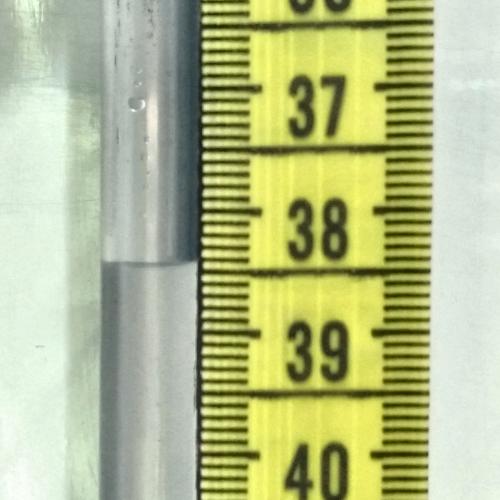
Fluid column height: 38.4 cm